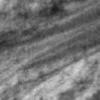
Label: no_change